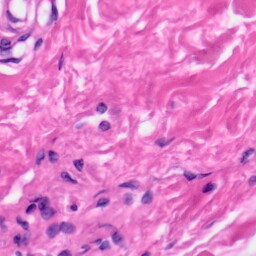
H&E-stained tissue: Skin